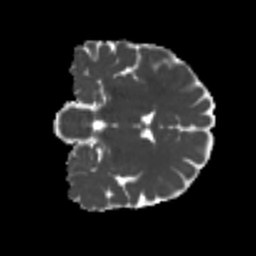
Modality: MD
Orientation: coronal
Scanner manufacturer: siemens
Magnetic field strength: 3 T
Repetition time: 4 s
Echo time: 0.0594 s